Question: Given the supply, demand, and route table for this logistics problem, what is the minimum total cost? Please provide the answer as an integer.
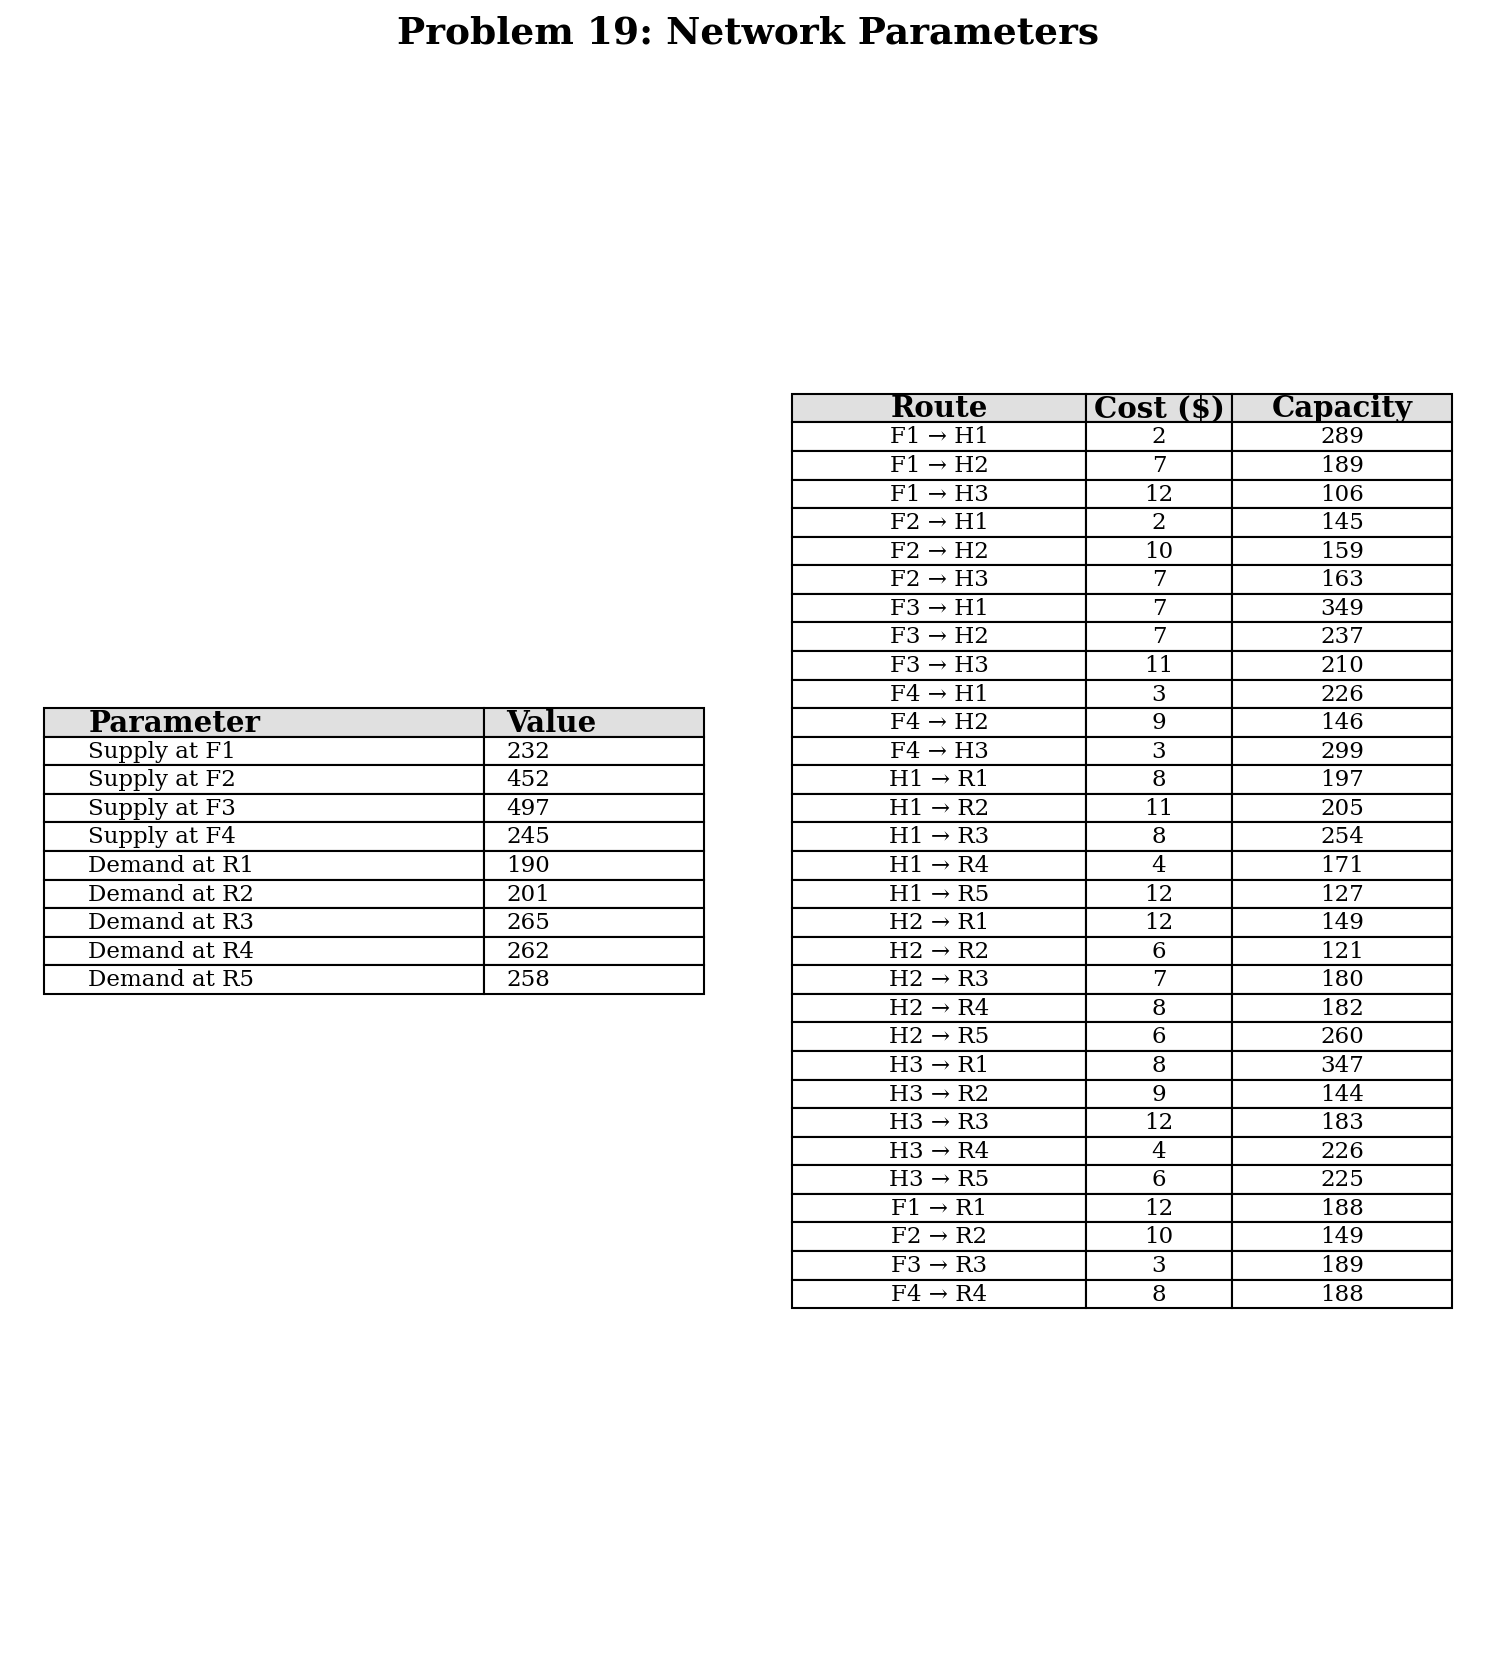
Answer: 10034